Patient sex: M
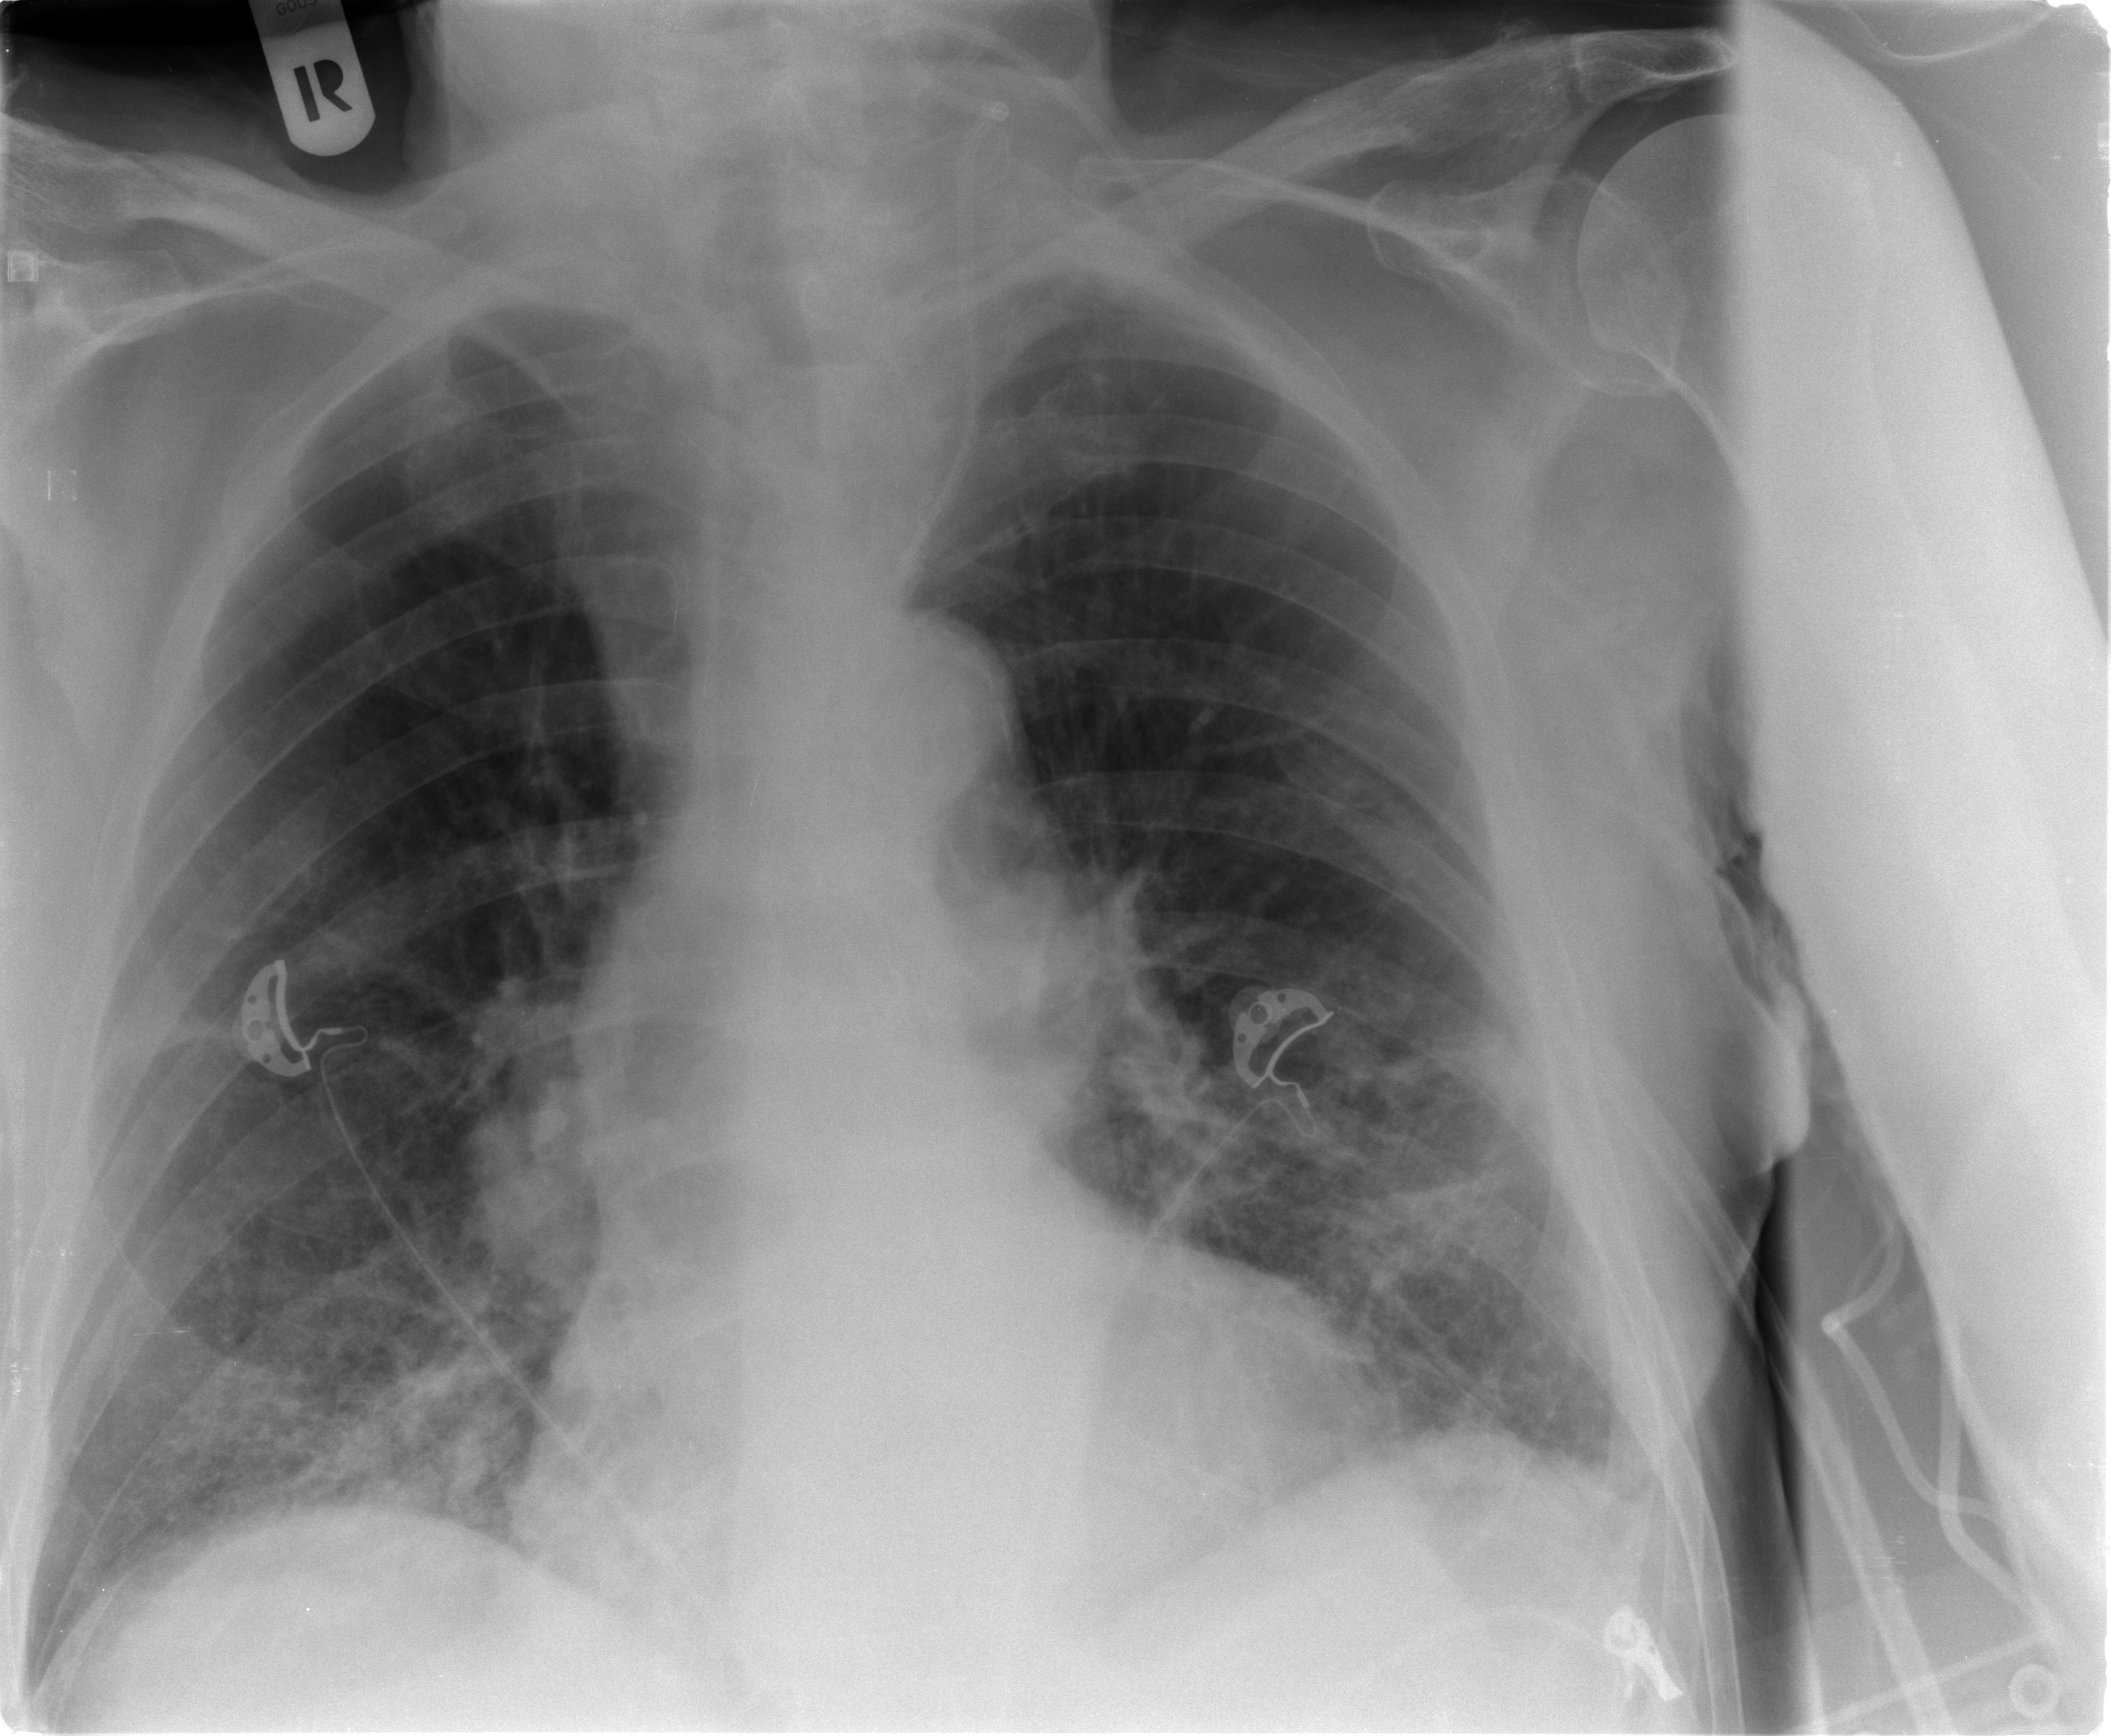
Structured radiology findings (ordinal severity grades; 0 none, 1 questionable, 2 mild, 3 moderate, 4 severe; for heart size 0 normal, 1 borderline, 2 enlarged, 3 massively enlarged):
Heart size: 1
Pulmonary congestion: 3
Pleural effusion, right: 2
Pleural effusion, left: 2
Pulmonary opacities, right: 2
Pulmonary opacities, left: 2
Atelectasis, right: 2
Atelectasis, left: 1